Question: In WPF, PasswordBox.Password is not a DP, so we can't directly bingding it in ViewModel. I have done an online search, use this methods, but the converter just is called one time when the view is loaded, so the parameter in ExecuteMyCommand is null:
MainWindow.xaml
'''
<DockPanel x:Name="WindowLayout" LastChildFill="False">
<Grid DockPanel.Dock="Top" Margin="10">
<Grid.RowDefinitions>
<RowDefinition Height="Auto" />
<RowDefinition Height="Auto" />
</Grid.RowDefinitions>
<Grid.ColumnDefinitions>
<ColumnDefinition Width="Auto" />
<ColumnDefinition />
</Grid.ColumnDefinitions>
<TextBlock Text="PasswordBox1" VerticalAlignment="Center"/>
<PasswordBox x:Name="PswBox" Grid.Column="1" Height="27"/>
<TextBlock Text="PasswordBox2" VerticalAlignment="Center" Grid.Row="1"/>
<PasswordBox x:Name="AgainPswBox" Grid.Column="1" Grid.Row="1" Height="27"/>
</Grid>
<Button IsDefault="True" Command="{Binding MyCommand}" DockPanel.Dock="Top" Content="Click" Width="60" Margin="10">
<Button.CommandParameter>
<MultiBinding Converter="{cvt:PlainMultiValueConverter}">
<Binding ElementName="PswBox"/>
<Binding ElementName="AgainPswBox"/>
</MultiBinding>
</Button.CommandParameter>
</Button>
</DockPanel>
</Window>
'''
Converters\PlainMultiValueConverter.cs
'''
namespace MVVM_Light_Base.Converters
{
[MarkupExtensionReturnType(typeof(PlainMultiValueConverter))]
//[ValueConversion(typeof(object[]), typeof(object))]
public class PlainMultiValueConverter : MarkupExtension,
IMultiValueConverter
{
public static PlainMultiValueConverter converter = null;
public override object ProvideValue(IServiceProvider serviceProvider)
{
if (null == converter)
{
converter = new PlainMultiValueConverter();
}
return converter;
}
public object Convert(object[] values, Type targetType,
object parameter, System.Globalization.CultureInfo culture)
{
return values;
}
public object[] ConvertBack(object value, Type[] targetTypes,
object parameter, System.Globalization.CultureInfo culture)
{
throw new NotImplementedException();
}
}
}
'''
ViewModel\MainViewModel.cs
'''
using GalaSoft.MvvmLight;
using GalaSoft.MvvmLight.Command;
using System.Windows.Controls;
namespace MVVM_Light_Base.ViewModel
{
public class MainViewModel : ViewModelBase
{
private RelayCommand<object> myCommand;
public RelayCommand<object> MyCommand
{
get
{
return myCommand ?? (myCommand =
new RelayCommand<object>(ExecuteMyCommand));
}
}
private void ExecuteMyCommand(object parameter)
{
var pswBoxes = parameter as object[];
PasswordBox pb;
string psw0;
string psw1;
try
{
pb = pswBoxes[0] as PasswordBox;
psw0 = pb.Password;
pb = pswBoxes[1] as PasswordBox;
psw1 = pb.Password;
}
catch
{
return;
}
}
}
}
'''

Why the converter didn't work perfectly? And how should I do?
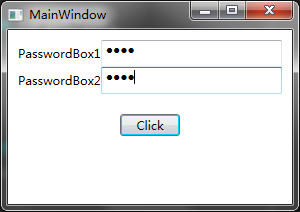
Answer: Instead of returning array from the converter, and pass from the converter.
'''
public object Convert(object[] values, Type targetType,
object parameter, System.Globalization.CultureInfo culture)
{
return values.ToList();
}
'''
'''
private void ExecuteMyCommand(object parameter)
{
var pswBoxes = parameter as List<object>;
.....
}
'''